Question: How to delete directory from site structure in bitrix?

I found how to delete one file, but what about directory?
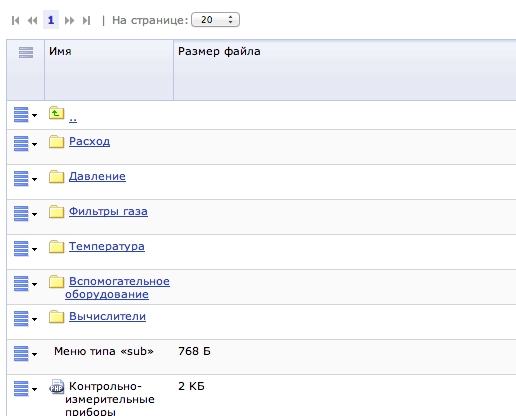
Answer: it is very easy but not obviously:
in left sidebar go to Files and Folders and find the absolute path of you folder here.
So in this menu you can delete whole folder with all or not content.